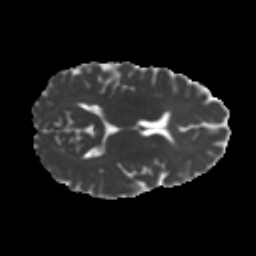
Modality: MD
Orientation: axial
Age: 32
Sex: female
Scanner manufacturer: ge
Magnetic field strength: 3 T
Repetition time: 7.8 s
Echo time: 0.0606 s